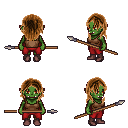
a pixel art fantasy rpg character, female body template, orc, green skin, brown pirate shirt, red pants, brown long hairstyle, maroon shoes, spear, four views (front, back, left, right), 2x2 character sprite sheet, small pixel art, hard edges, no anti-aliasing